【题型】填空题　【知识点】向量　【难度】medium
北京冬奥会开幕式上的“雪花”元素惊艳了全世界（如图$\text{\textcircled{2}}$），顺次连接图中各顶点可近似得到正六边形 \(ABCDEF\)（如图$\text{\textcircled{1}}$）.已知这个正六边形的边长为 \(1\)，且 \(P\) 是其内部一点（包含边界），则 \(\overrightarrow{AP} \cdot \overrightarrow{AB}\) 的取值范围是 \underline{\quad\quad}.

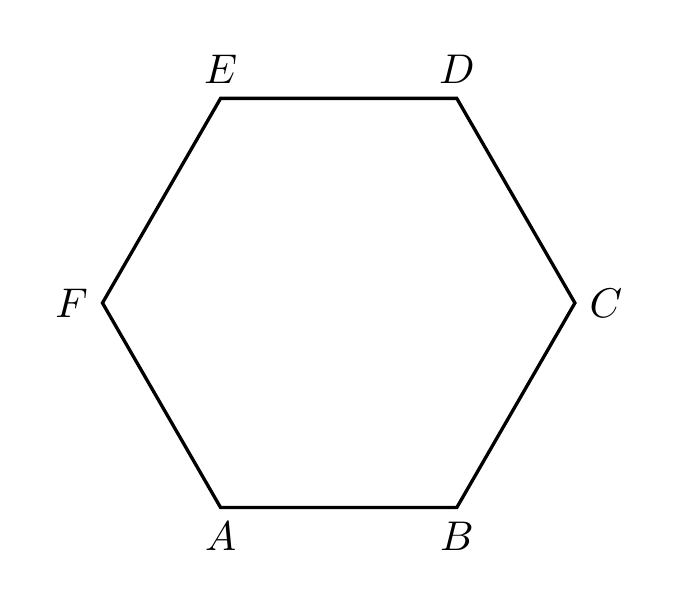
【解答】
\pagestyle{empty}
\noindent
【答案】\(\left[-\frac{1}{2}, \frac{3}{2}\right]\)

【知识点】用定义求向量的数量积

【分析】由 \(\overrightarrow{AP} \cdot \overrightarrow{AB}\) 的几何意义表示向量 \(\overrightarrow{AP}\) 在 \(\overrightarrow{AB}\) 方向上的投影乘以 \(|\overrightarrow{AB}|\)，在借助图像可知当点在 \(C\) 点处时，\(\overrightarrow{AP} \cdot \overrightarrow{AB}\) 有最大值，由此即可求出答案.

【详解】\(\overrightarrow{AP} \cdot \overrightarrow{AB} = |\overrightarrow{AP}| \times |\overrightarrow{AB}| \times \cos \angle PAB = (|\overrightarrow{AP}| \times \cos \angle PAB) \times |\overrightarrow{AB}|\)，

几何意义表示向量 \(\overrightarrow{AP}\) 在 \(\overrightarrow{AB}\) 方向上的数量投影乘以 \(|\overrightarrow{AB}|\)，

由图可知：当点 \(P\) 在点 \(C\) 处时，\(|\overrightarrow{AP}| \times \cos \angle PAB\) 有最大值，

此时 \(|\overrightarrow{AC}| = 2 \times 1 \times \cos 30^\circ = \sqrt{3}\)，\(\overrightarrow{AC} \cdot \overrightarrow{AB} = |\overrightarrow{AC}| \times |\overrightarrow{AB}| \times \cos 30^\circ = \sqrt{3} \times 1 \times \frac{\sqrt{3}}{2} = \frac{3}{2}\)，

所以 \(\overrightarrow{AP} \cdot \overrightarrow{AB}\) 的最大值是 \(\frac{3}{2}\).

\((\overrightarrow{AP} \cdot \overrightarrow{AB})_{\min} = |\overrightarrow{AP}| \cdot |\overrightarrow{AB}| \cdot \cos 120^\circ = 1 \times 1 \times \left(-\frac{1}{2}\right) = -\frac{1}{2}\)，所以取值范围为 \(\left[-\frac{1}{2}, \frac{3}{2}\right]\).

故答案为：\(\left[-\frac{1}{2}, \frac{3}{2}\right]\).